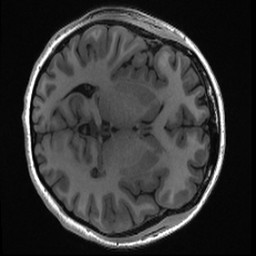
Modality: T1w
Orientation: axial